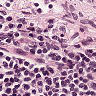
Metastatic tissue present: no